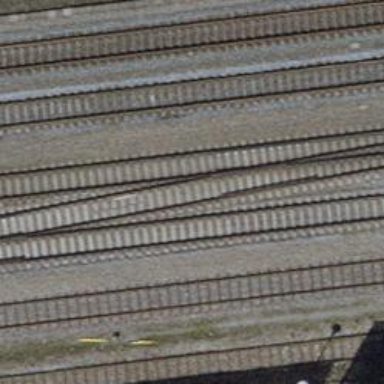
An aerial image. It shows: Railway siding with one electrified track and contact line for powering the train.